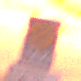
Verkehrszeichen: Taxenstand
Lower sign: ZeitangabenOhneBeschraenkungAufWochentage1
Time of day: SunriseSunset
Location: Outdoor (Urban)
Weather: PartlyCloudy
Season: NotSpecified
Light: Natural